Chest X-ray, PA view. Patient: 55 years old, sex M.
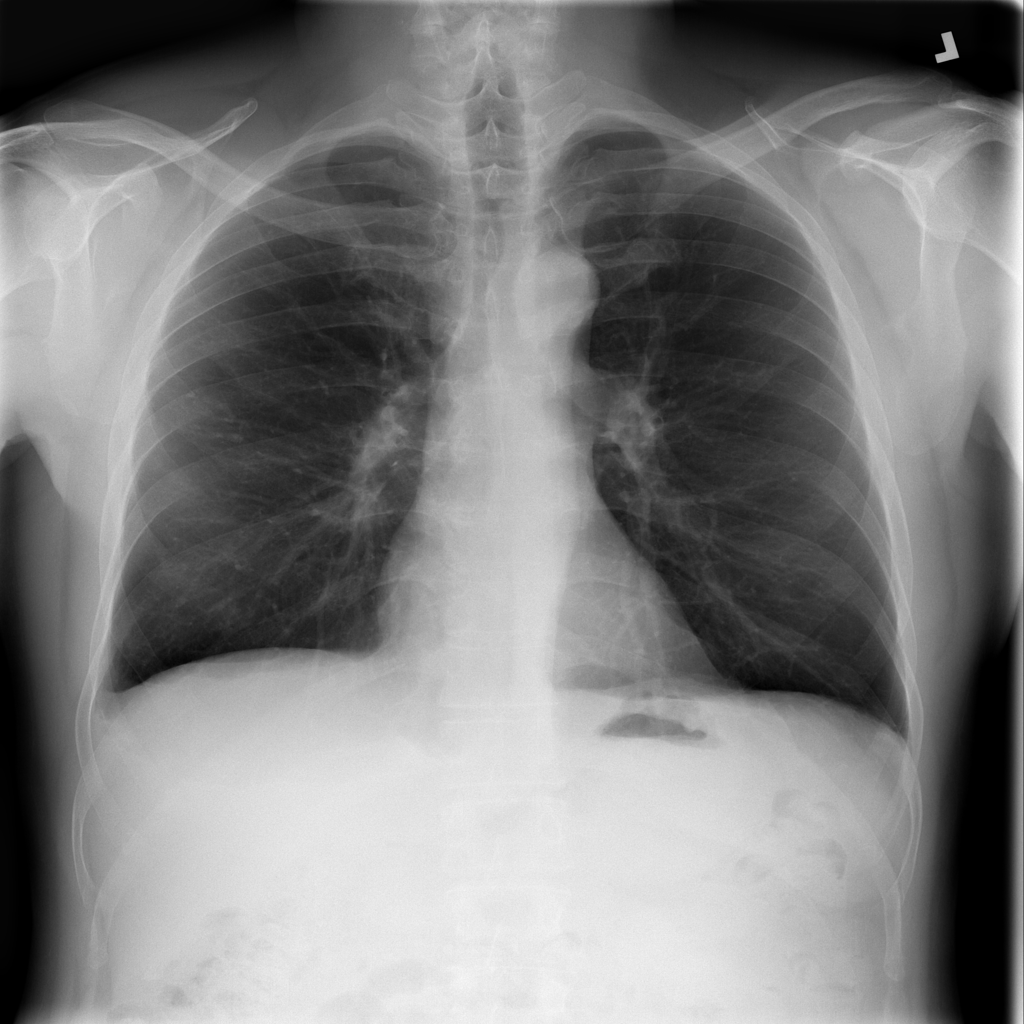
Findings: Infiltration